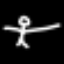
Label: angel